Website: ulta-beauty
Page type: payment
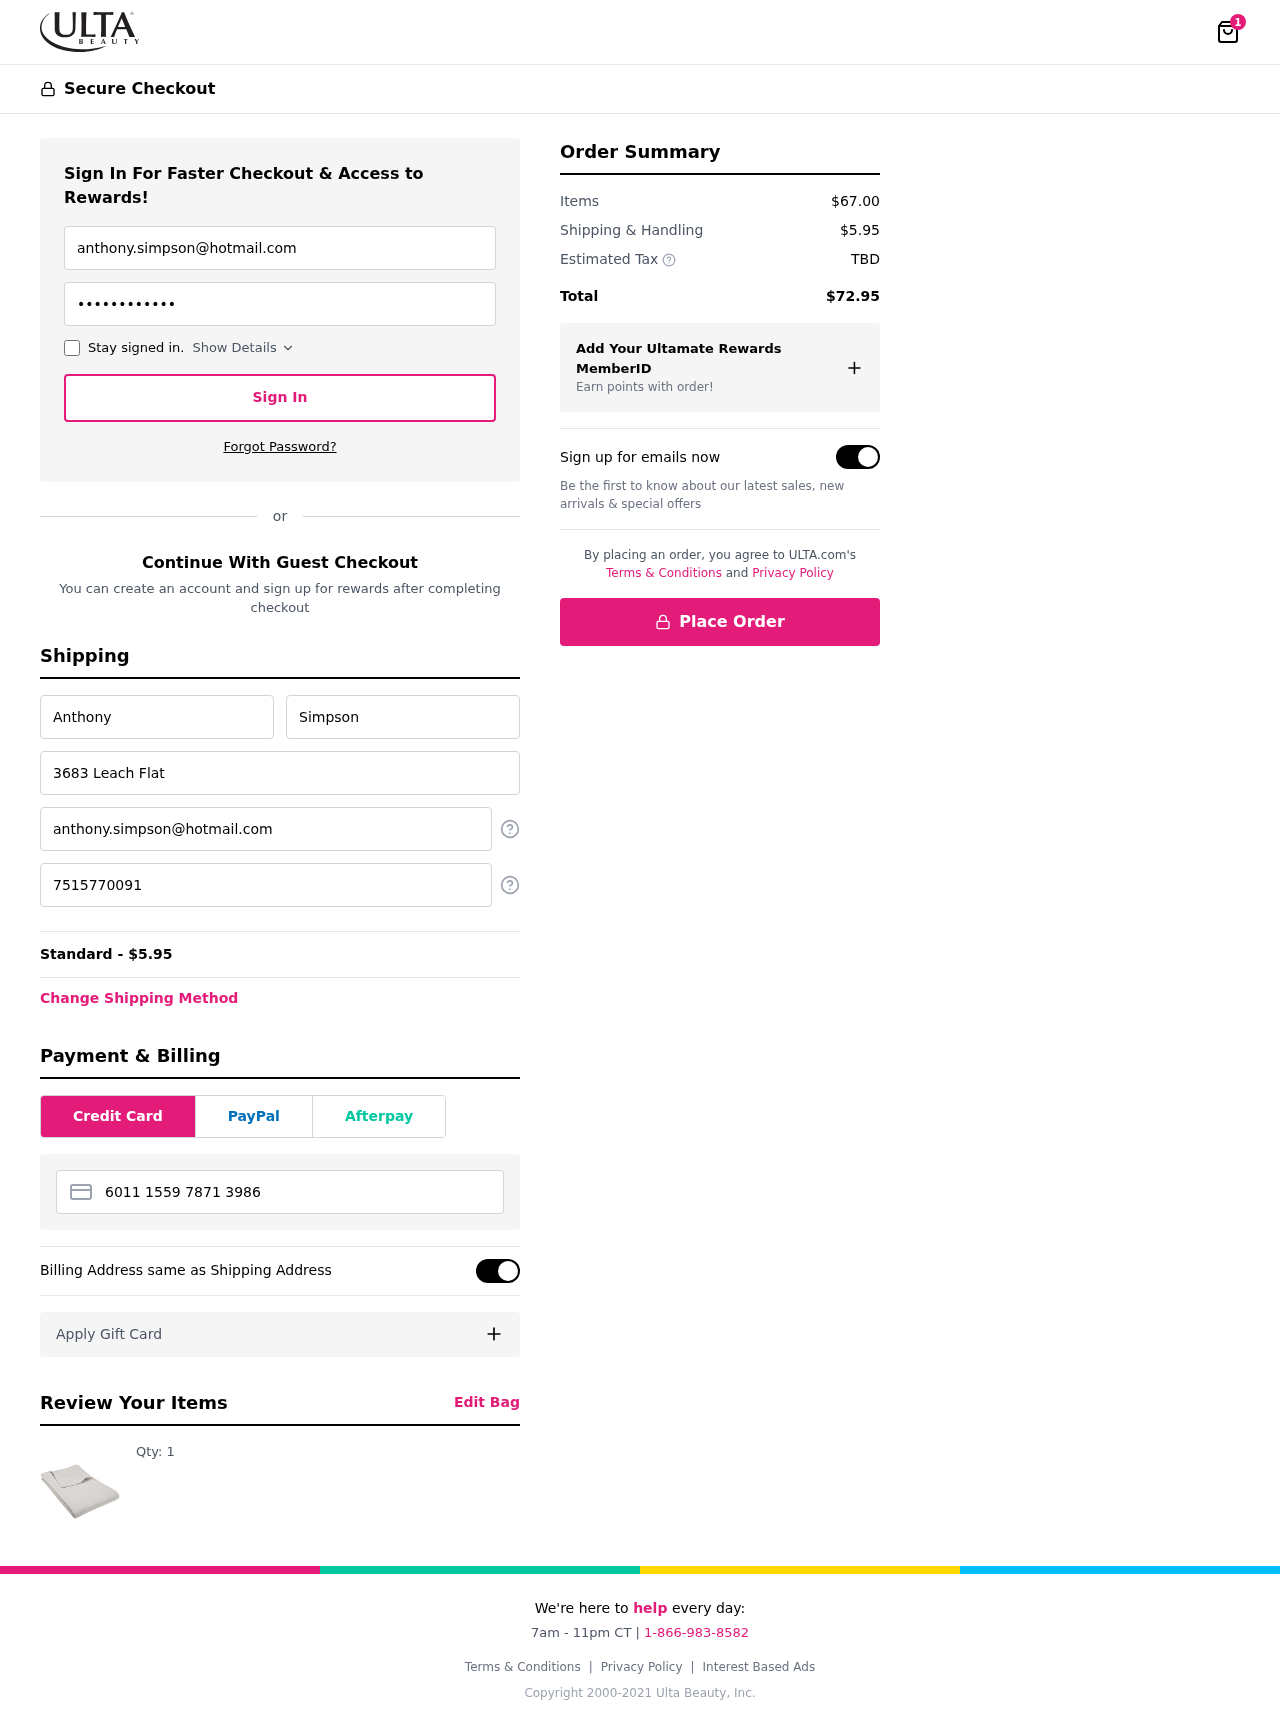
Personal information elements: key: PII_CARD_NUMBER
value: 6011 1559 7871 3986
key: PII_EMAIL
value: anthony.simpson@hotmail.com
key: PII_FIRSTNAME
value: Anthony
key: PII_LASTNAME
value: Simpson
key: PII_PHONE
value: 7515770091
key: PII_STREET
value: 3683 Leach Flat
Product elements: key: PRODUCT1_QUANTITY
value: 1
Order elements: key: ORDER_NUM_ITEMS
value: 1
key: ORDER_SHIPPING_COST
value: $5.95
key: ORDER_SHIPPING_COST
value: Standard - $5.95
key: ORDER_SUBTOTAL
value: $67.00
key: ORDER_TAX
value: TBD
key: ORDER_TOTAL
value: $72.95